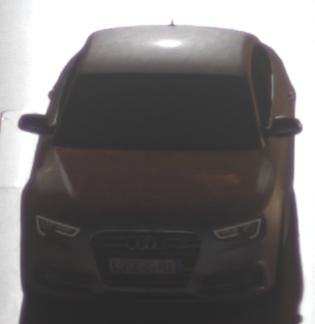
Make: Audi
Model: S5
Detailed model: F5
Model produced from: 2016
Model produced until: 2019
Doors: 2
Color: white
Road condition: wet road
Daytime: night
Contrast: high contrast